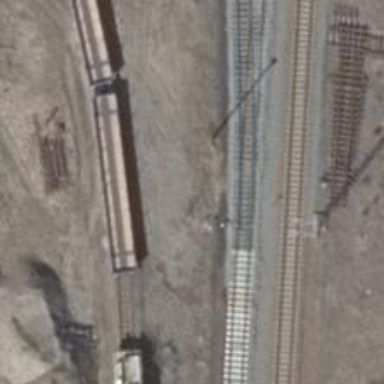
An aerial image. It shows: Railway switch.